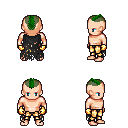
a pixel art fantasy rpg character, male body template, human, light skin, black tattered cape, gold greaves, green short mohawk hairstyle, gold gloves, four views (front, back, left, right), 2x2 character sprite sheet, small pixel art, hard edges, no anti-aliasing